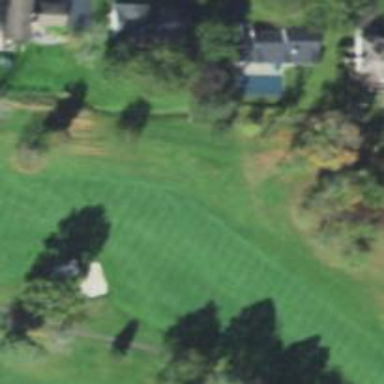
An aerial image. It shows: View of golf hole.